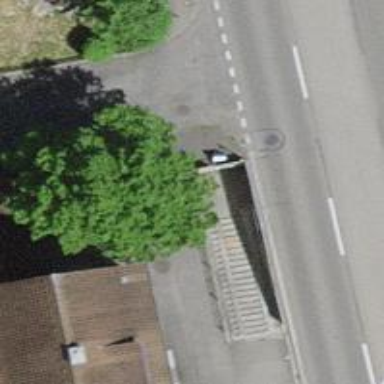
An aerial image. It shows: Service road going through tunnel.